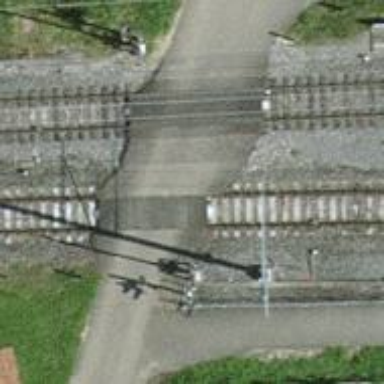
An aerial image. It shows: Siding railway line with electrified contact line for the trains.